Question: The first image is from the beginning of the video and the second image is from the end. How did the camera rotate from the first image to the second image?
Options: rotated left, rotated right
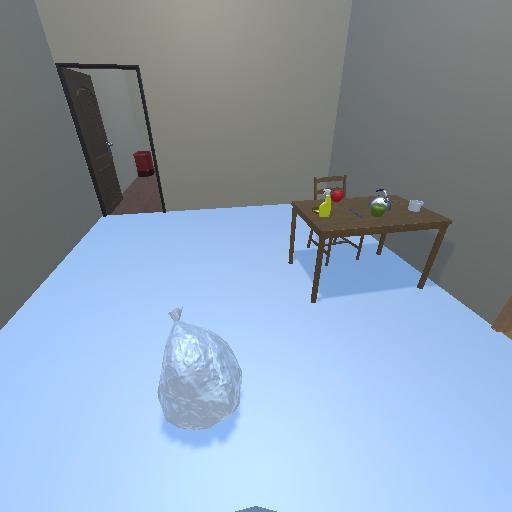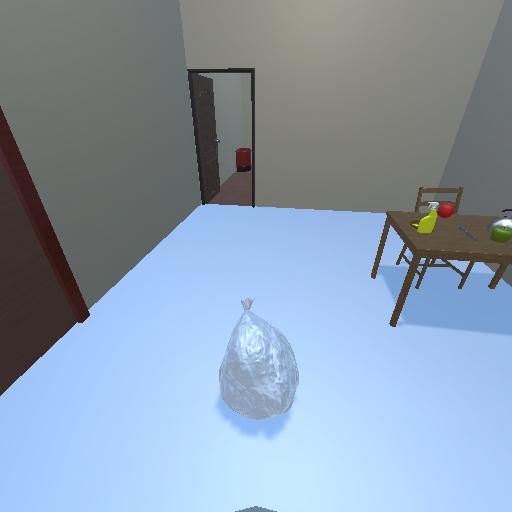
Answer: rotated left